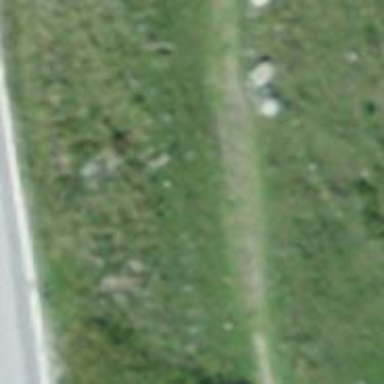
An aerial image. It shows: Ground path.